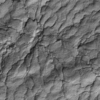
Label: not_dusty